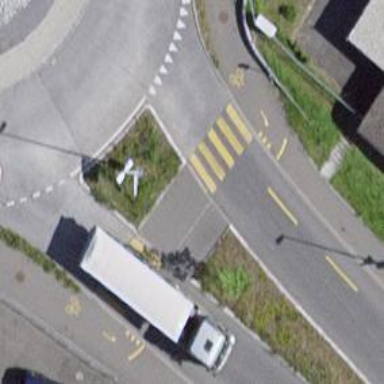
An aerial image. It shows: Uncontrolled crossing with zebra marking and crossing island.